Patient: sex M, age 48
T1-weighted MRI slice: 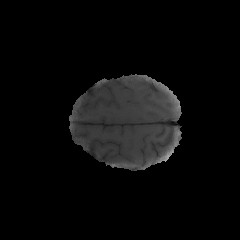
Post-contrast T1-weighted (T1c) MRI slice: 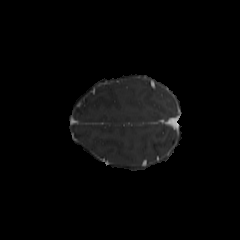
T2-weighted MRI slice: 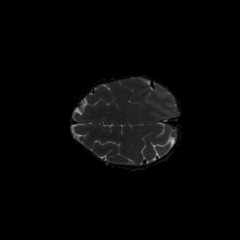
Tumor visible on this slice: no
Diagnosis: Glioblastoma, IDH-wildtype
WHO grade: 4